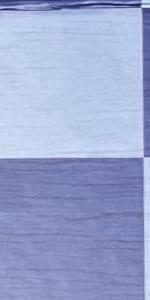
Label: Empty